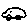
Label: car